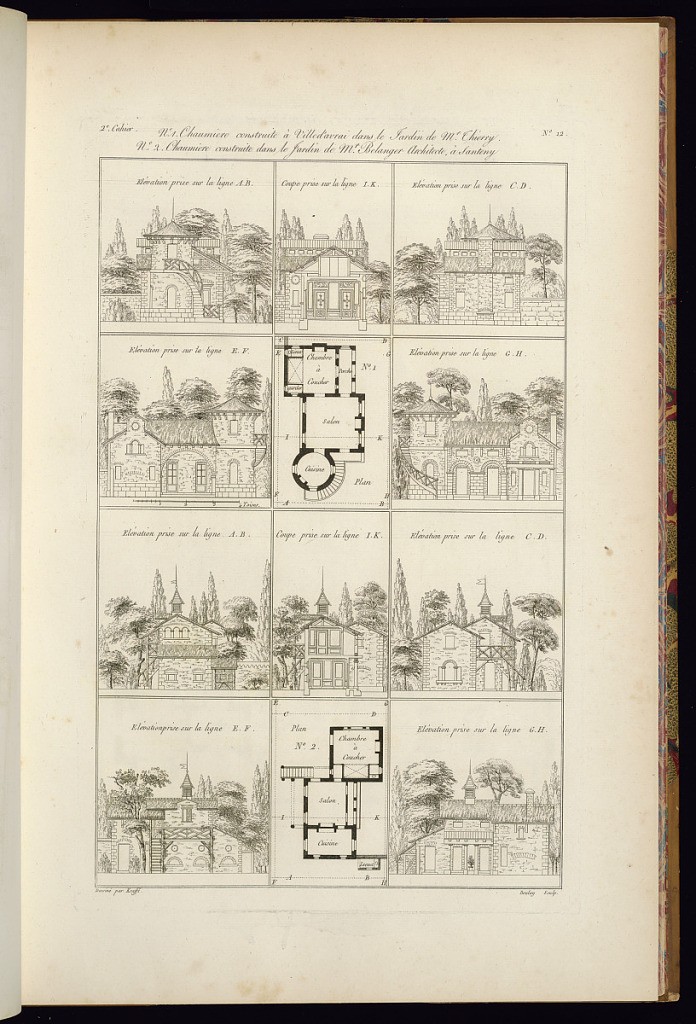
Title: No.1 Chaumiere construite à Villed’avrai dans le Jardin de Mr. Thierry. No.2 Chaumiere construite dans le Jardin de Mr. Belanger Architecte, à Santeny
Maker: Jean-Charles Krafft, French, 1764 - 1833
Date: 1812
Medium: Etching and engraving on paper
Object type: Print
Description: An architectural print illustrating thatched cottages in two gardens with eight exterior elevations, two section views of the interiors, and two floor plans. The plate is titled, numbered, and signed.